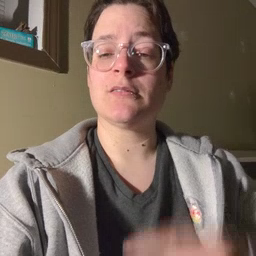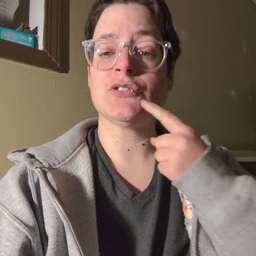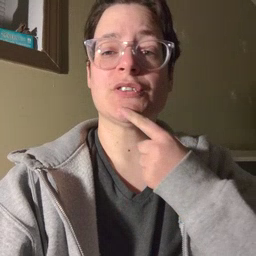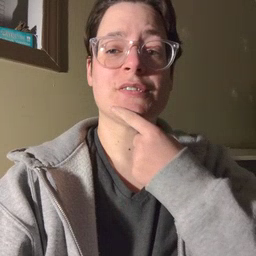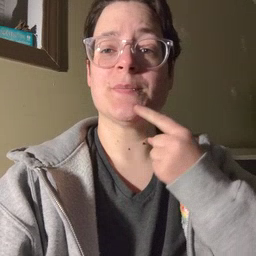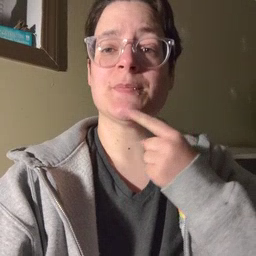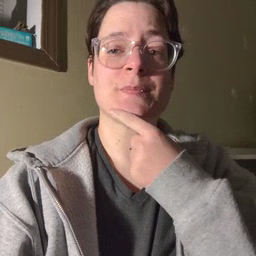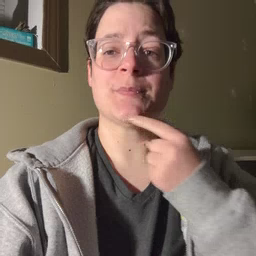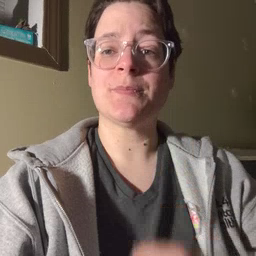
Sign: chin